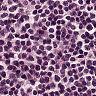
Metastatic tissue present: no